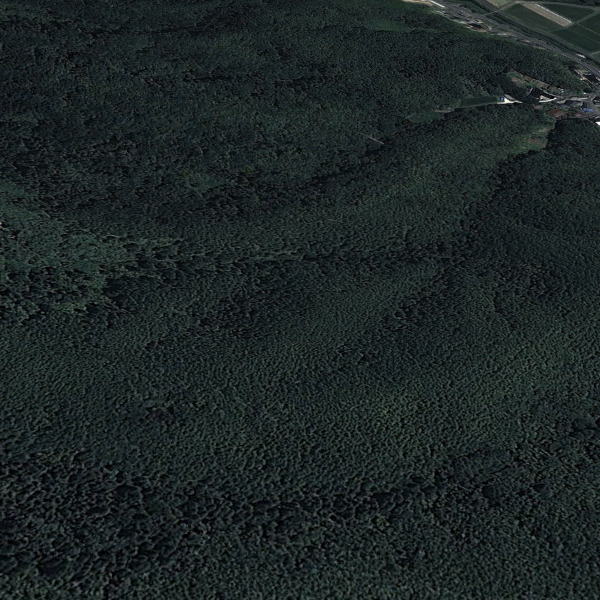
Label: Forest